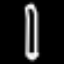
Label: pencil